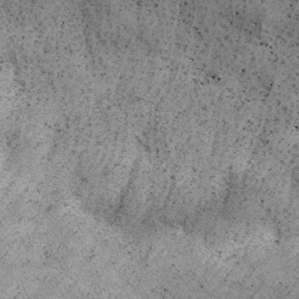
Label: non_frost